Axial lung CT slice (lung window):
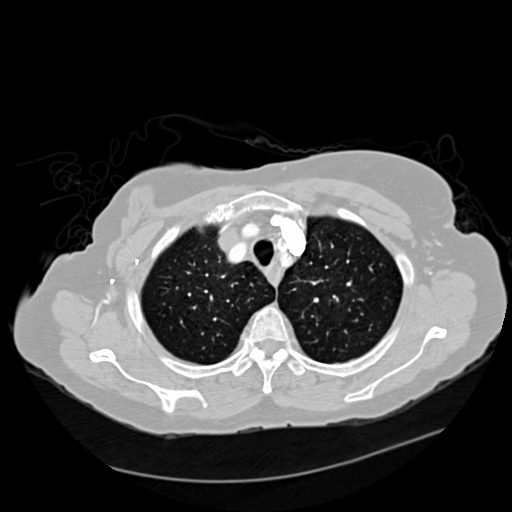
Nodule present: no